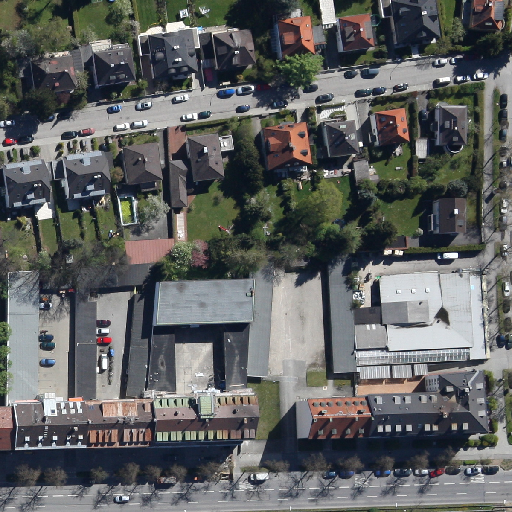
Referring expression: road